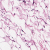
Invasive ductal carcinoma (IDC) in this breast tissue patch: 0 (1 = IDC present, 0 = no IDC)